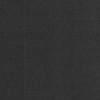
Label: dusty